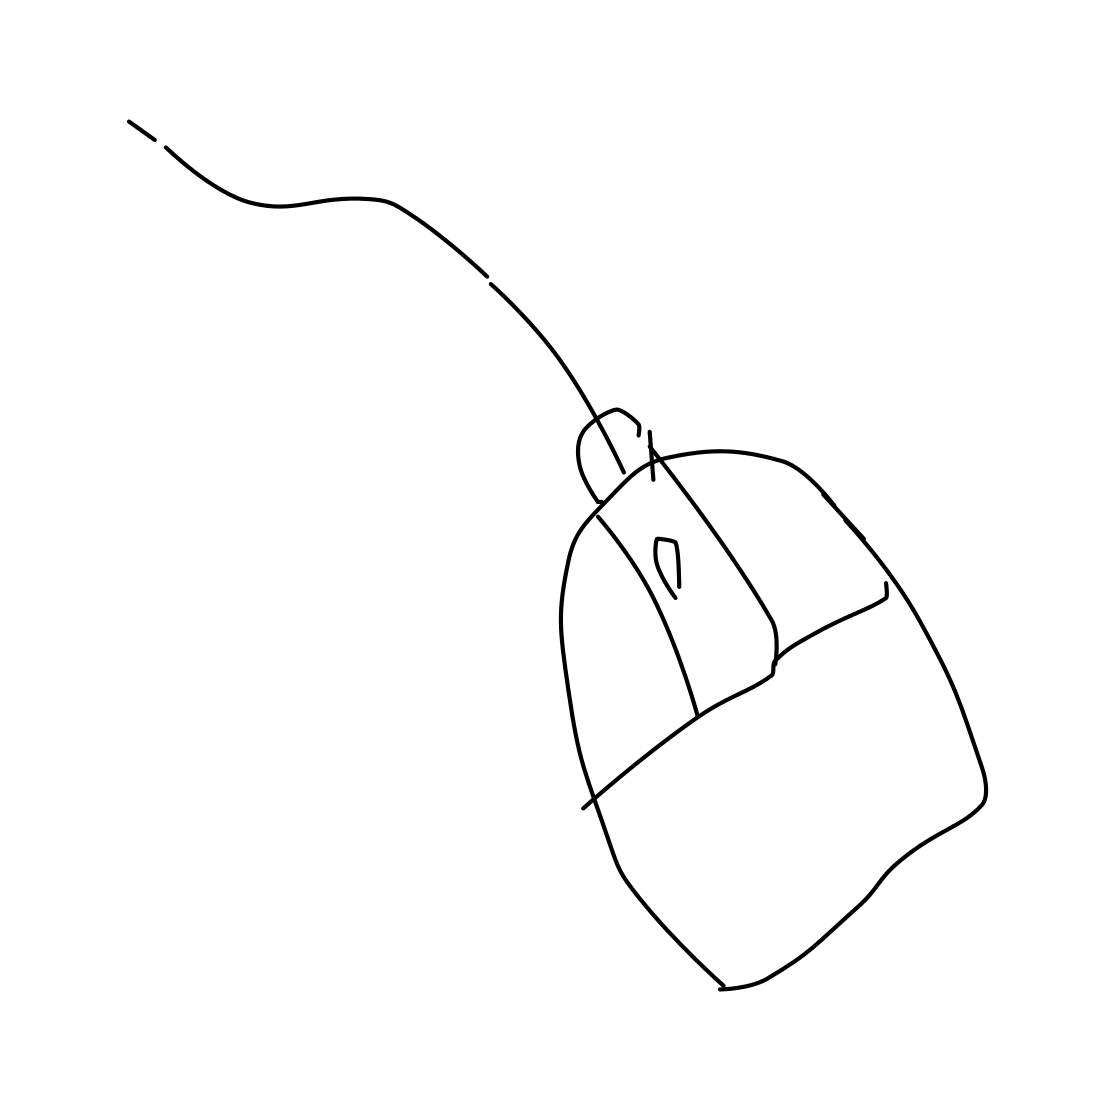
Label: computer-mouse